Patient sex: F
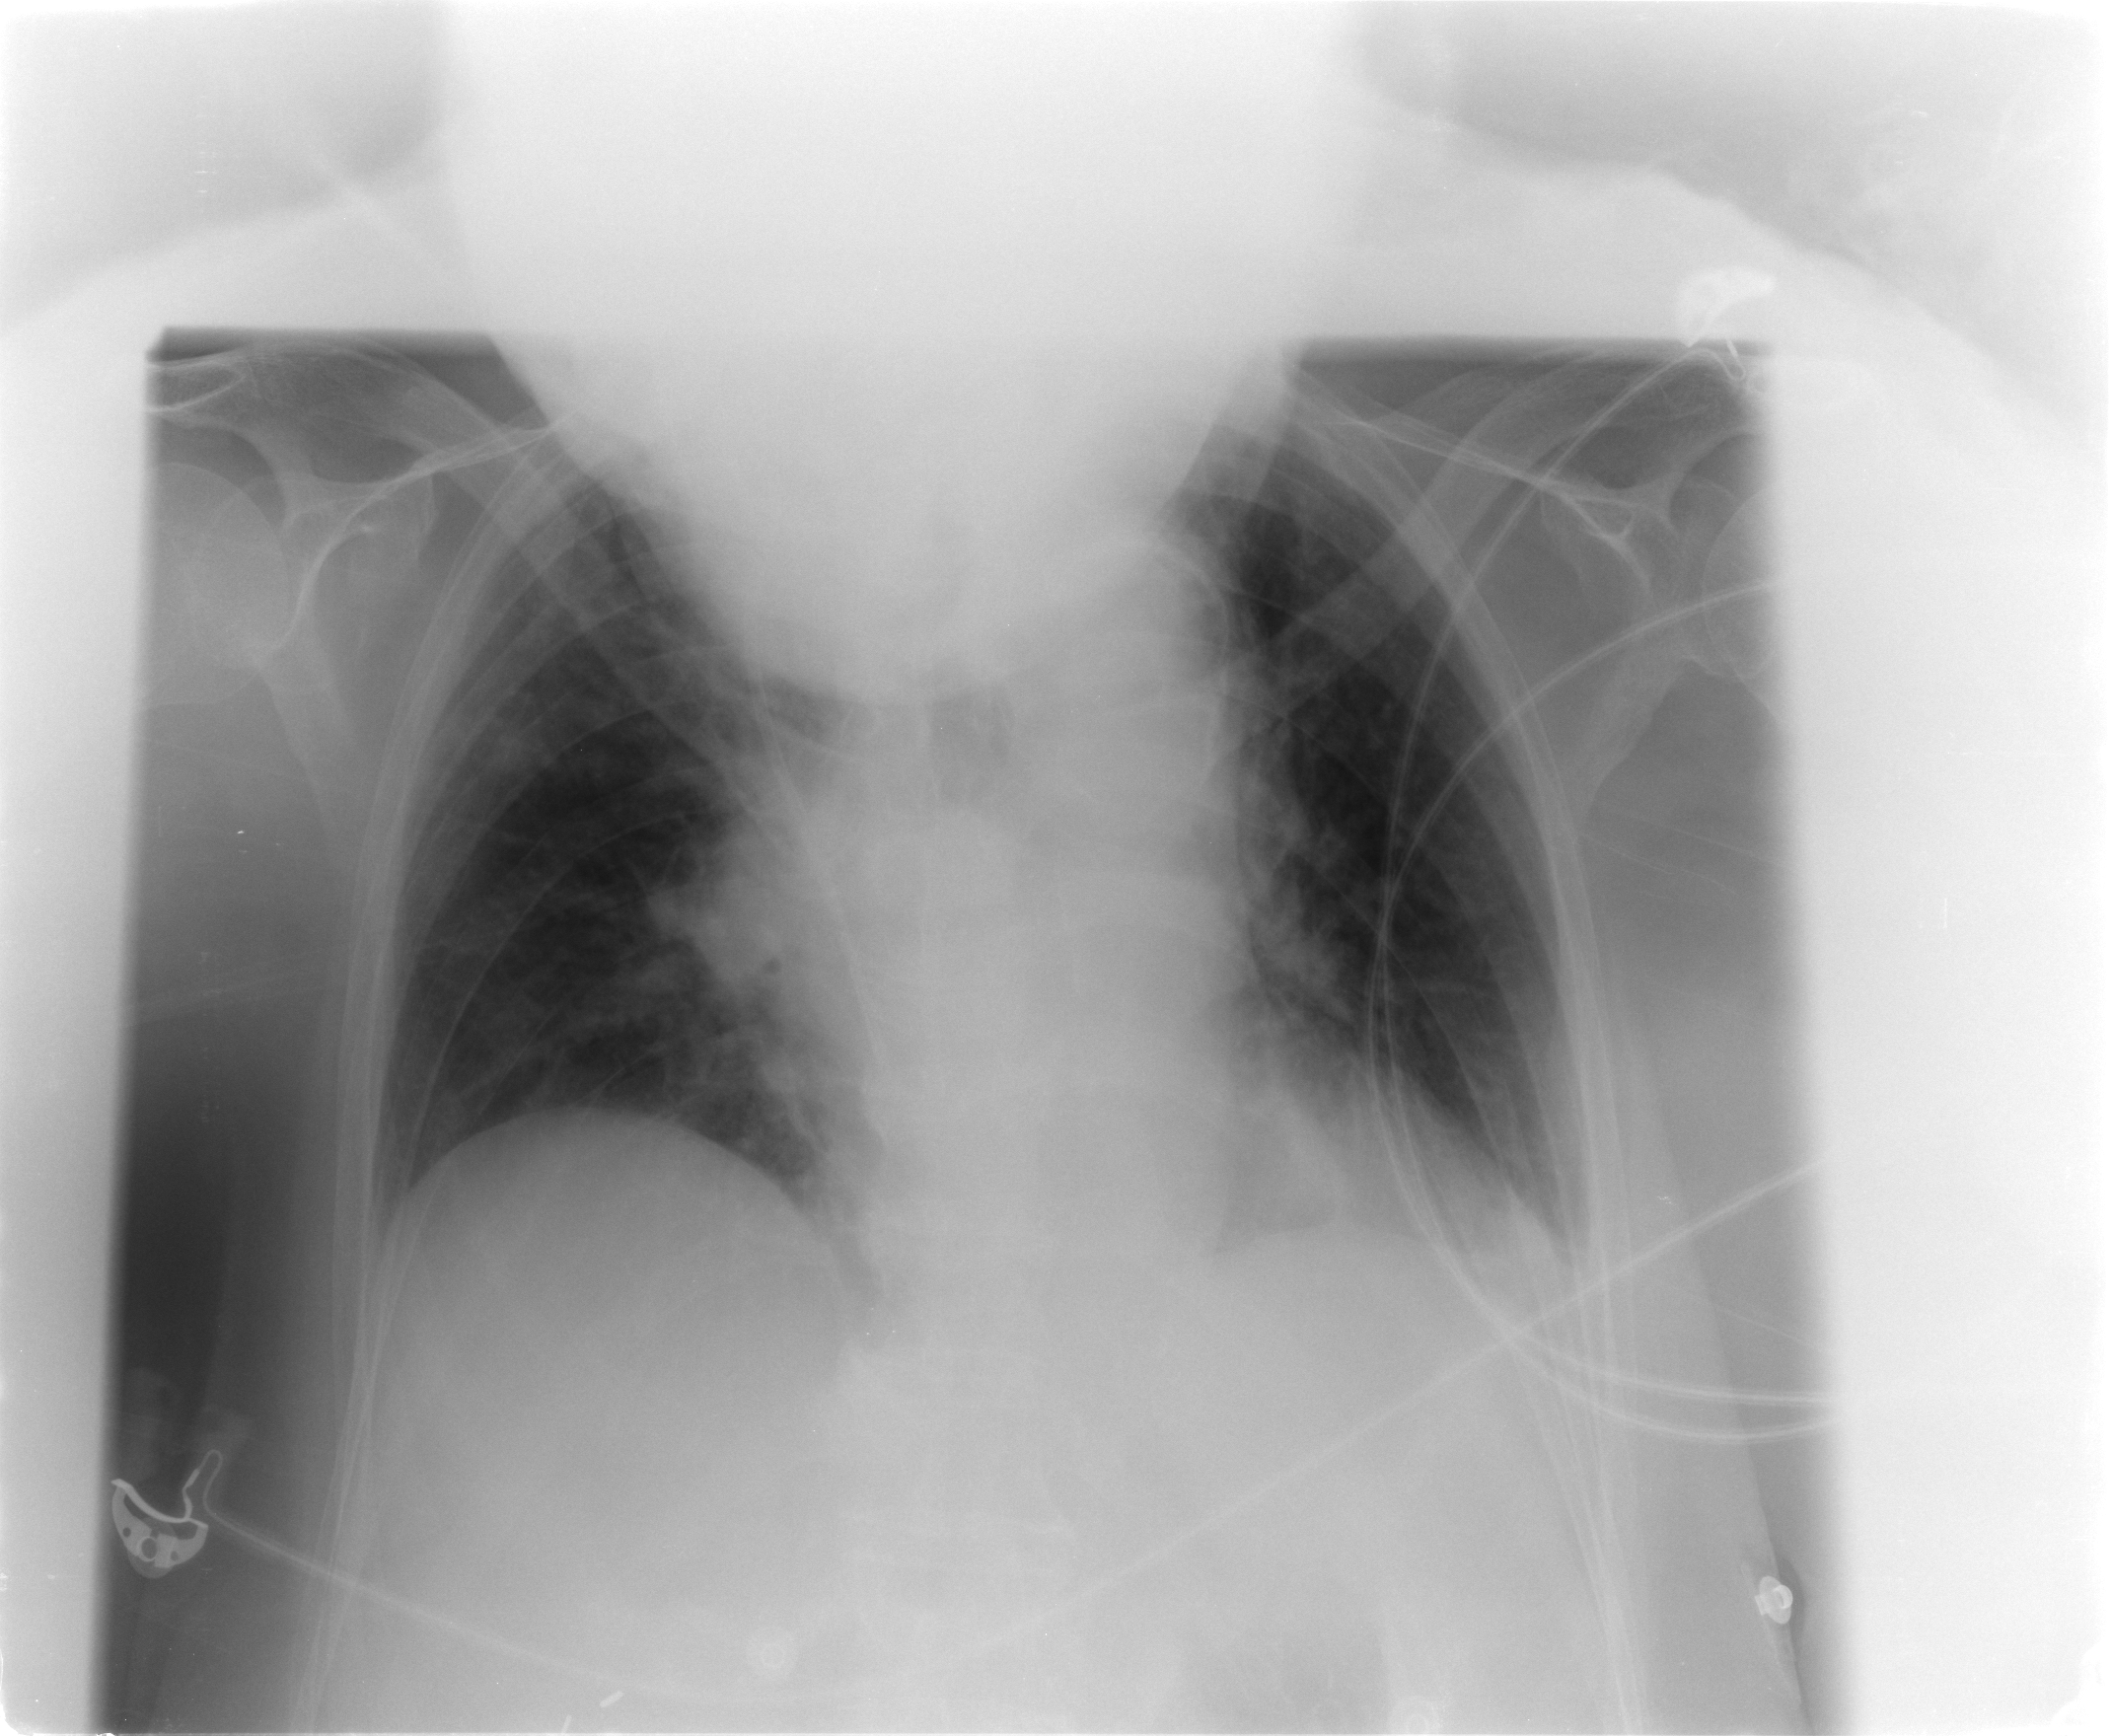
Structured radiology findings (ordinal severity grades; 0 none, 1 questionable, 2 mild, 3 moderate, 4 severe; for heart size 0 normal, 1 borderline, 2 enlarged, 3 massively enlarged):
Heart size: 1
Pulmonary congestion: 1
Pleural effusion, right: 0
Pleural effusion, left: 2
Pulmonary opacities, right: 2
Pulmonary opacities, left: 1
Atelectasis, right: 0
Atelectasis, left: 2